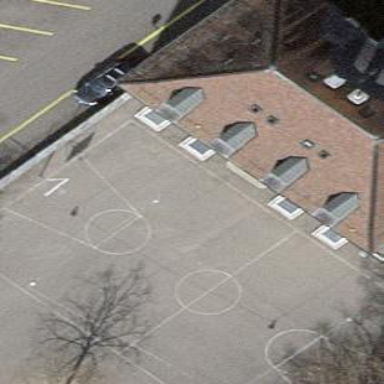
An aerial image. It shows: Basketball court on pitch.